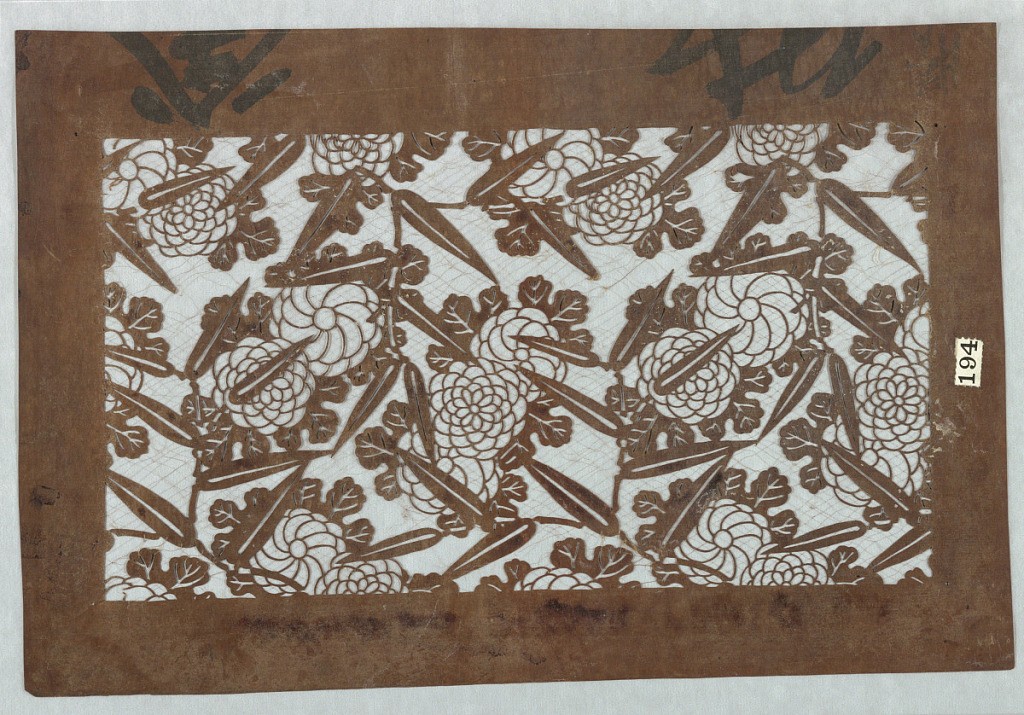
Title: Peonies and Blossoms
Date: mid 18th - early 19th century
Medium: Mulberry paper (kozo washi) treated with fermented persimmon tannin (kakishibu), and silk threads (itoire)
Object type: Katagami
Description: Blossoming peonies are accompanied, in dark zones, by other blossoms: Irises, stylized irises, cherry blossoms, and dianthus. Silk threads have been added to support the stencil structure.